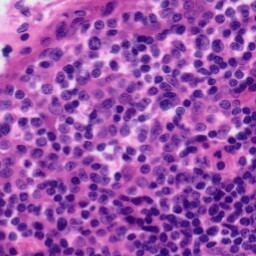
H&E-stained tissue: Tonsil